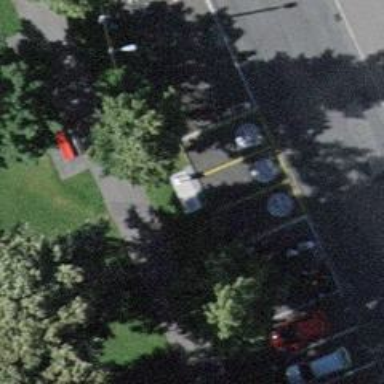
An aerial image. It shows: Charging station.